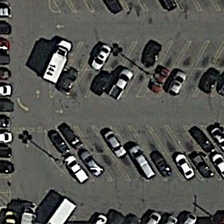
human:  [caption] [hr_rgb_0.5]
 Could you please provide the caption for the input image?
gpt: there are many cars parked in the parking lot .

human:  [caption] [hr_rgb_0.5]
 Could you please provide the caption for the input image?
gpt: there are many cars parked in the parking lot .

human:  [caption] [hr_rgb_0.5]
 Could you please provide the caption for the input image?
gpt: two white trucks parked in the parking lot .

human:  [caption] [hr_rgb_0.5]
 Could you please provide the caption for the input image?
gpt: two white trucks parked in the parking lot .

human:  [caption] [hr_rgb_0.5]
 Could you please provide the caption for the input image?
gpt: there are many cars parked in the parking lot .